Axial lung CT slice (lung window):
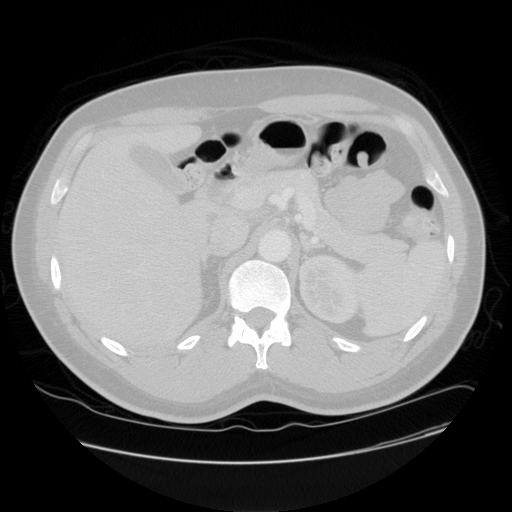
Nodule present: no